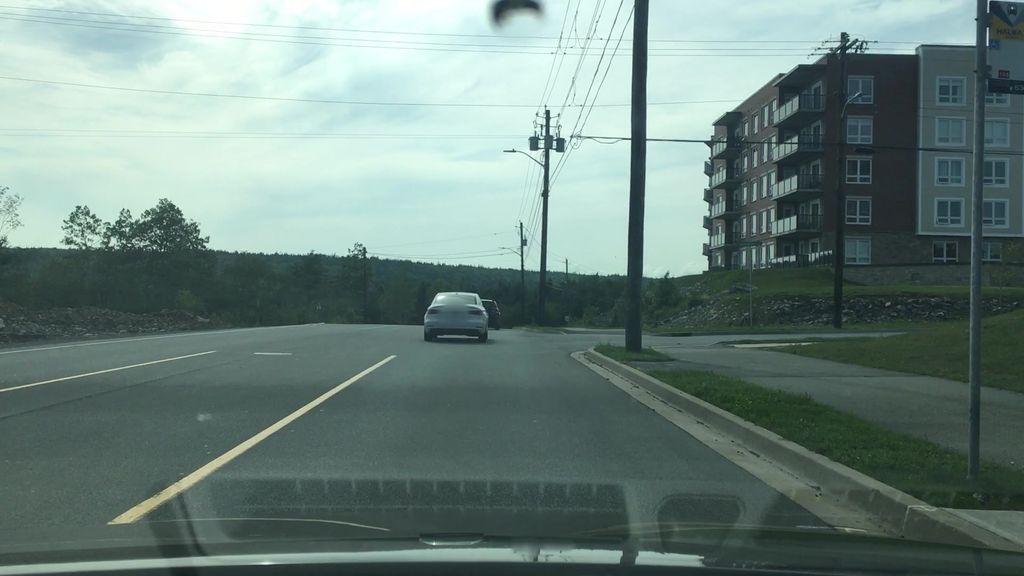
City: halifax